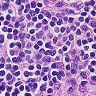
Metastatic tissue present: no